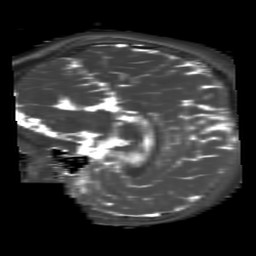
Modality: T2map
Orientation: sagittal
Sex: female
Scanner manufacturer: siemens
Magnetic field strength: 3 T
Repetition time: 4 s